Question: I'd like to start off by saying this is my first Android app...
I'm using the third-party library <URL> and everything is working great except for one thing: when the user taps a list item in the "basement" menu, that ListFragment is destroyed. I set logs in all of the construction/deconstruction methods of the ListFragment to log the activity. Here's an image of the log, edited to show when the touch event occurred.

My ListFragment class is setup like so:
'''
public class BasementFragment extends ListFragment implements PictureCallback {
BasementAdapter mAdapter;
RelativeLayout mHeader;
ArrayList<String> titles;
ImageView mImageButton;
@Override
public View onCreateView(LayoutInflater inflater, ViewGroup container, Bundle savedInstanceState) {
Log.d("BASEMENTFRAGMENT", "onCreateView");
ListView view = (ListView) inflater.inflate(R.layout.basement, null);
mHeader = (RelativeLayout) inflater.inflate(R.layout.basement_header, null);
view.addHeaderView(mHeader);
mImageButton = (ImageView) mHeader.findViewById(R.id.image_button);
mImageButton.setOnClickListener(new OnClickListener() {
@Override
public void onClick(View v) {
pickImage();
}
});
ParseFile imageFile = (ParseFile) ParseUser.getCurrentUser().get(NJUser.IMAGE_KEY);
if (imageFile != null) {
imageFile.getDataInBackground(new GetDataCallback() {
@Override
public void done(byte[] data, ParseException e) {
InputStream is = new ByteArrayInputStream(data);
Bitmap bmp = BitmapFactory.decodeStream(is);
mImageButton.setImageBitmap(bmp);
}
});
}
return view;
}
// touch logic and other stuff...
}
'''
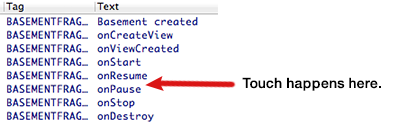
Answer: Turns out I was resetting the behind views and then changing the fragments setting the SlideMenu object. After I changed the order of how things were set, bam, persistence and nothing being destroyed!